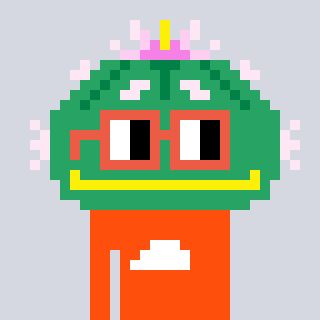
a pixel art character with square orange glasses, a peyote-shaped head and a orange-colored body on a cool background